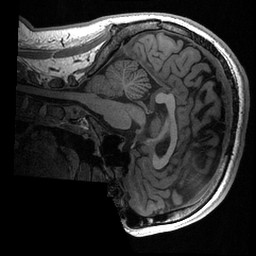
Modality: T1w
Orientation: sagittal
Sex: male
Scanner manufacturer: ge
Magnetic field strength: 3 T
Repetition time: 0.0064 s
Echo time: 0.00281 s